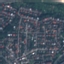
Label: Residential